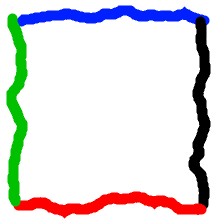
Shape: square